高一 · 度量几何学
长为 24 米的篱笆, 一面利用墙(墙最大长度是 10 米)围成一个矩形花圃, 设该花圃宽 $A B$ 为 $x$米, 面积是 $y$ 平方米,

(1)求出 $y$ 关于 $x$ 的函数解析式，并指出 $x$ 的取值范围;

(2)当花圃一边 $A B$ 为多少米时，花圃面积最大？并求出这个最大面积？
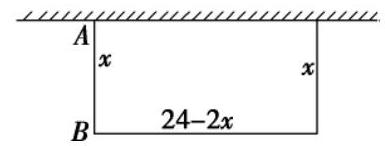
答案: 【解】(1)如图所示:

$\because 0<24-2 x \leqslant 10, \quad \therefore 7 \leqslant x<12$,

$\therefore y=x(24-2 x)=-2 x^{2}+24 x, \quad(7 \leqslant x<12)$.

(2) 由(1)得, $y=-2 x^{2}+24 x=-2(x-6)^{2}+72$,

$\therefore A B=6 \mathrm{~m}$ 时, $y$ 最大为 $72 \mathrm{~m}^{2}$.